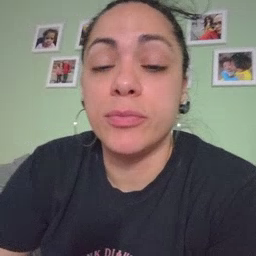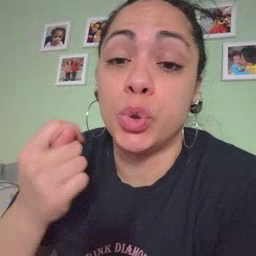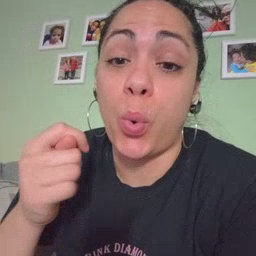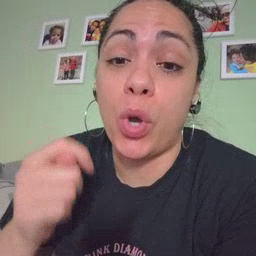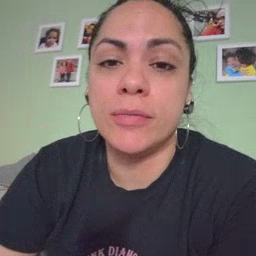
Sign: toy